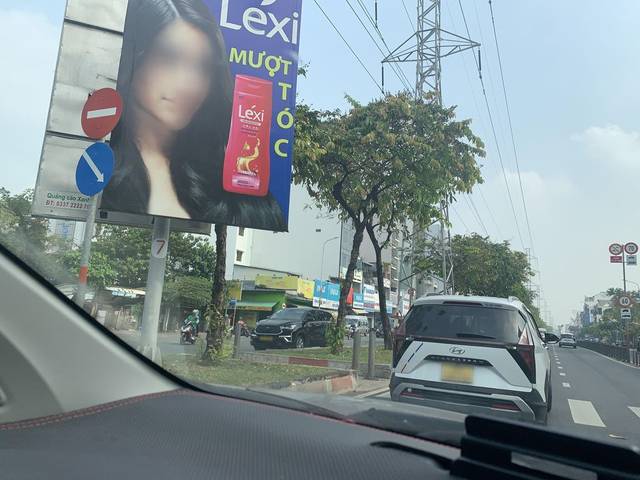
Region: Vietnam
Coordinates: 10.748, 106.627